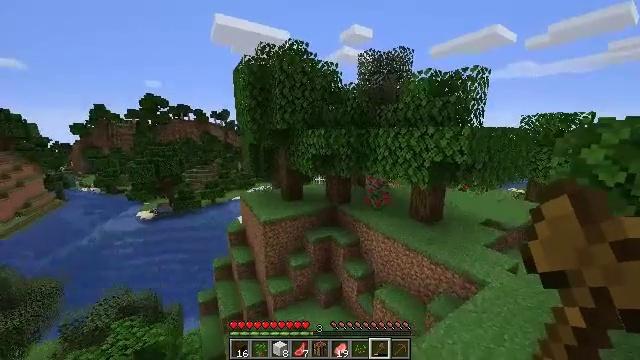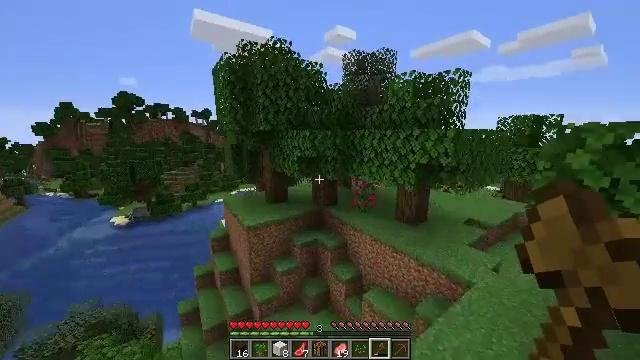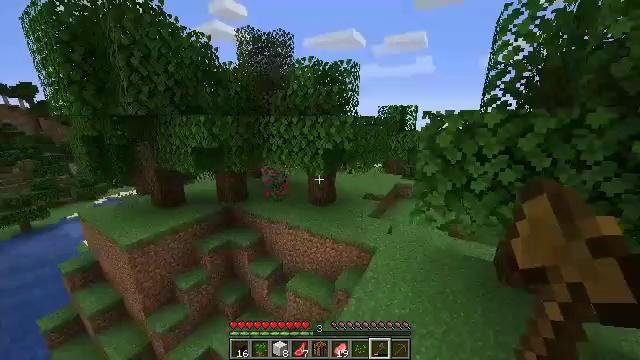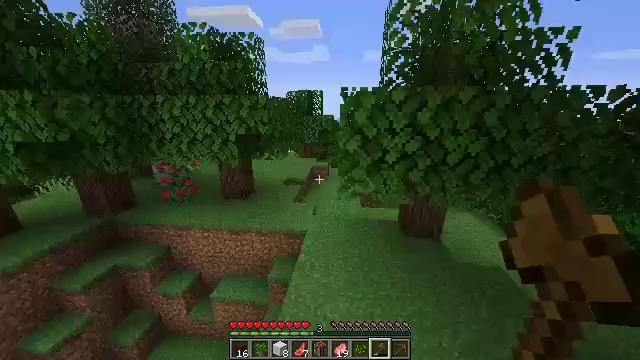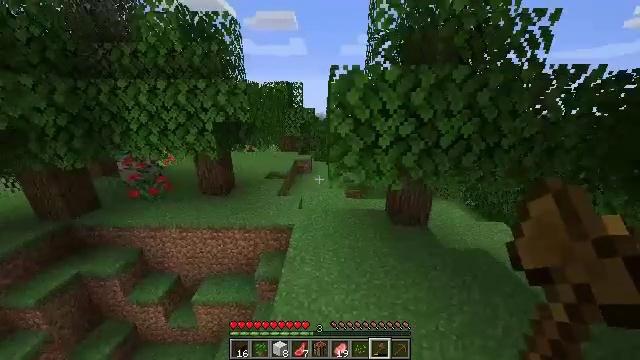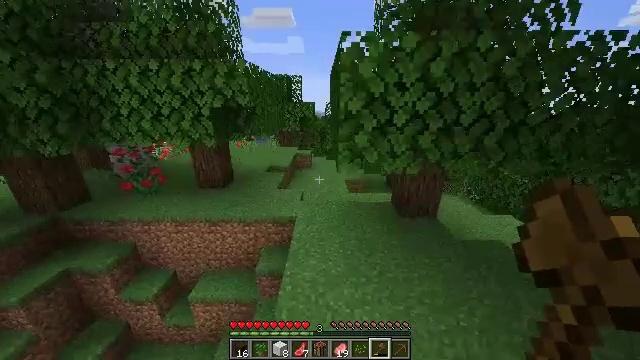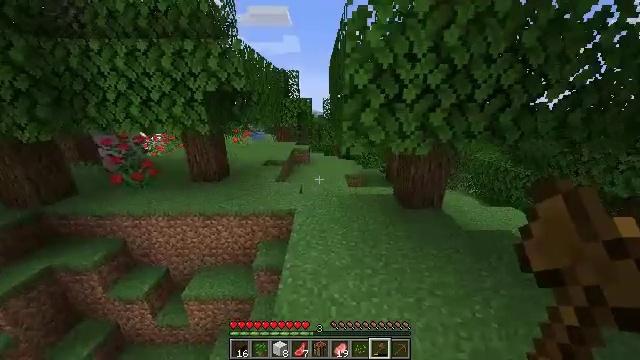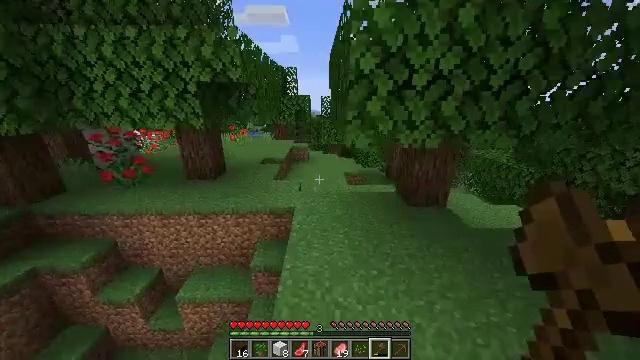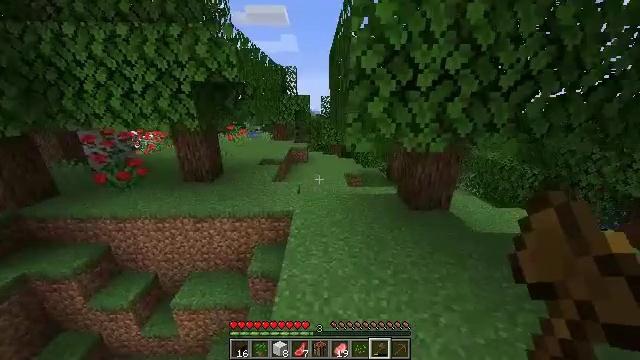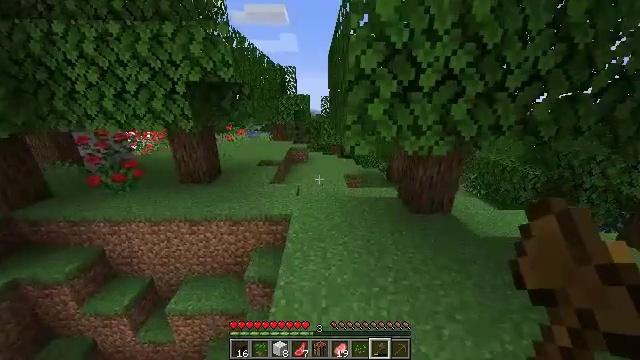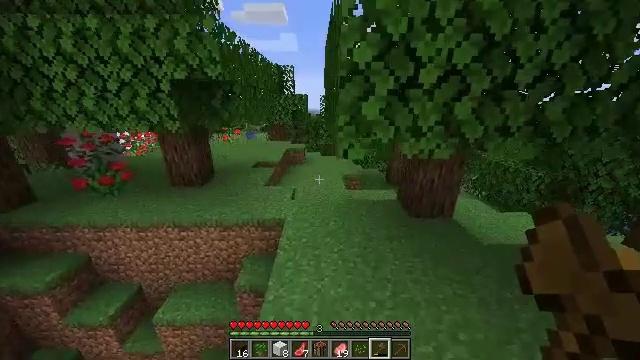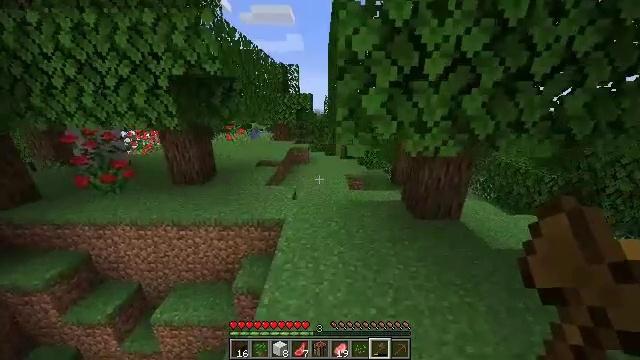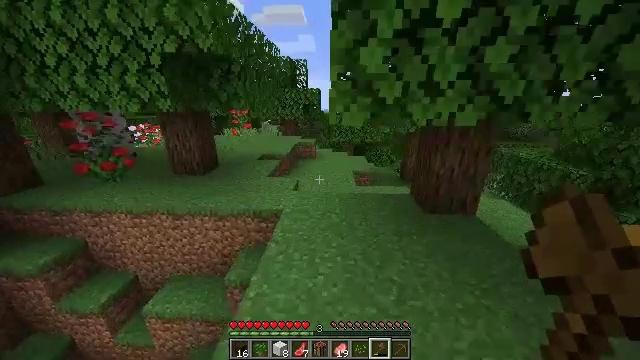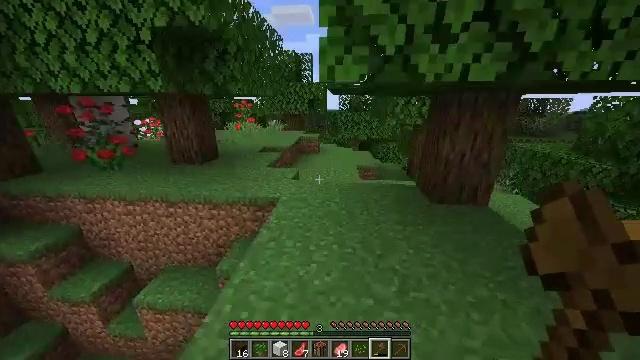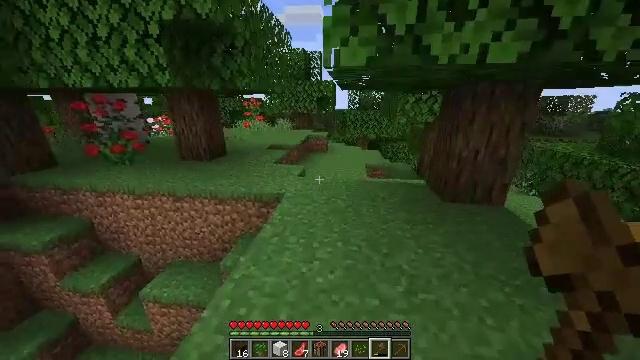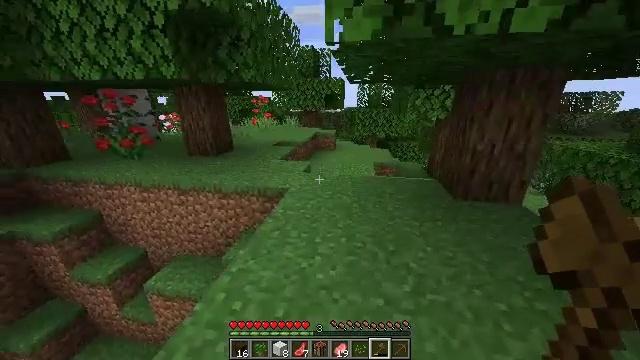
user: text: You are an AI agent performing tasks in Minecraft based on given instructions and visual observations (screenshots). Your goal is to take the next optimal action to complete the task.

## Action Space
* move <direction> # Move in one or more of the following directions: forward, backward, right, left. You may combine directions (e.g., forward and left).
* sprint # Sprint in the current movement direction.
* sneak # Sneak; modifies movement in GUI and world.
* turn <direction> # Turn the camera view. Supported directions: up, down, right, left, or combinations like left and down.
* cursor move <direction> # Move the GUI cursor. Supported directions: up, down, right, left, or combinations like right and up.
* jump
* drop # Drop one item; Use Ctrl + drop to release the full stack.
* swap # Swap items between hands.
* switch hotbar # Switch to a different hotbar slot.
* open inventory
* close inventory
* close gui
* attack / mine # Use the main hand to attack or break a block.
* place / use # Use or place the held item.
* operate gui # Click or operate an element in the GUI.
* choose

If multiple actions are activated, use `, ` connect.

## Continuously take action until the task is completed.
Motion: motion action
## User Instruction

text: Gather the rose bush by attacking it.
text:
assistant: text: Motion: move forward, turn right, jump
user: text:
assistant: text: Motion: move forward, turn right and down
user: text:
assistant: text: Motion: move forward and move right, turn right and down
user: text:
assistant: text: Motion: move forward and move right, turn right and down
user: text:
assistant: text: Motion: move forward and move right
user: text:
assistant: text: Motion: move forward and move right
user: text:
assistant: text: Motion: move forward and move right
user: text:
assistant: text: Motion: move forward and move right
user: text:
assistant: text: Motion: move forward and move right
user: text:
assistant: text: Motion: move forward and move right
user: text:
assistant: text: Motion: move forward and move right, turn left
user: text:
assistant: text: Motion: move forward and move right, turn left
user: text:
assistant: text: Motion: move forward and move right, turn left
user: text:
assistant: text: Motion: move forward, turn left
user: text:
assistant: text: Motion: move forward, turn left
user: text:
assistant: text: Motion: move forward, turn left
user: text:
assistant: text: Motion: move forward
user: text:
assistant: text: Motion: move forward
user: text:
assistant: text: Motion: move forward
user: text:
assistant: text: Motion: move forward, turn left
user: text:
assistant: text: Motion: move forward
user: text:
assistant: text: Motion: move forward, sprint, turn left and up
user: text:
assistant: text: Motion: move forward, sprint, turn left and up
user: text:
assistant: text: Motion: move forward, sprint, turn left
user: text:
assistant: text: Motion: move forward, sprint, turn left
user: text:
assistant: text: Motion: move forward, turn left
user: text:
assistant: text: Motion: move forward, turn left and down
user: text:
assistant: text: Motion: move forward
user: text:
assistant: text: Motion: move forward
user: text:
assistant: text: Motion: move forward